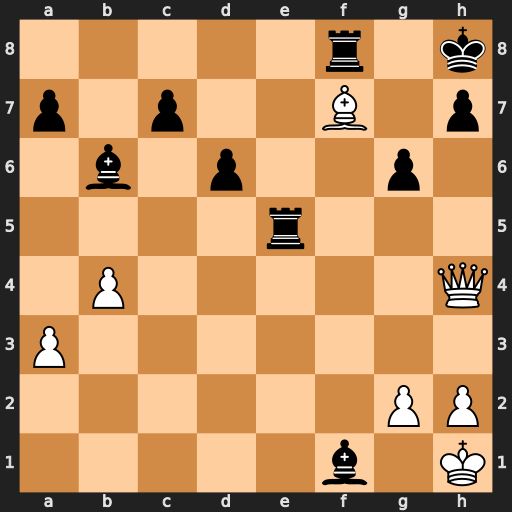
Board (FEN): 5r1k/p1p2B1p/1b1p2p1/4r3/1P5Q/P7/6PP/5b1K
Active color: w
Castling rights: -
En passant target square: -
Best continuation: Qf6#